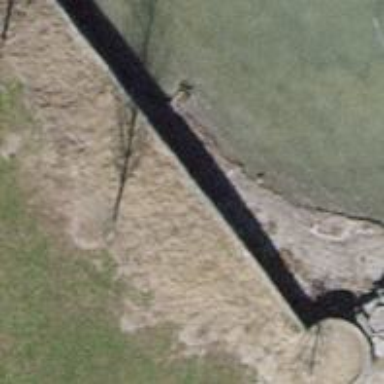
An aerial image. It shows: Bench.